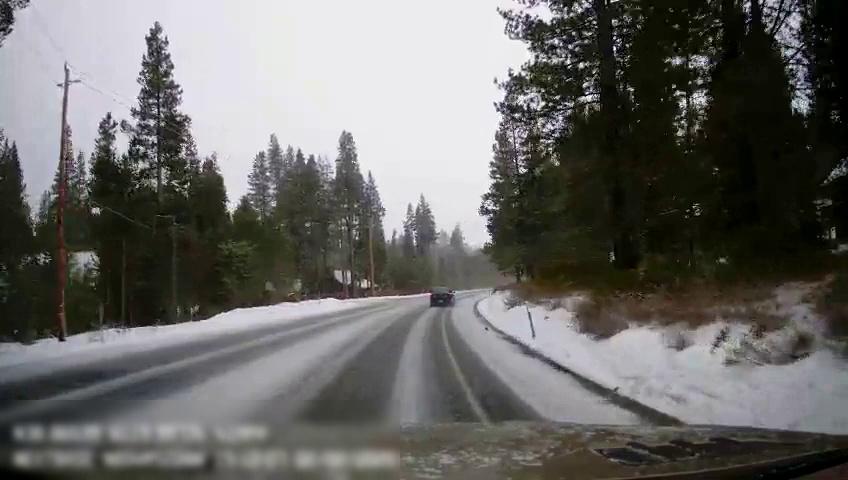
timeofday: Day
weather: Snowy
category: Drivable Space
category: Vehicles | Car